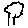
Label: tree